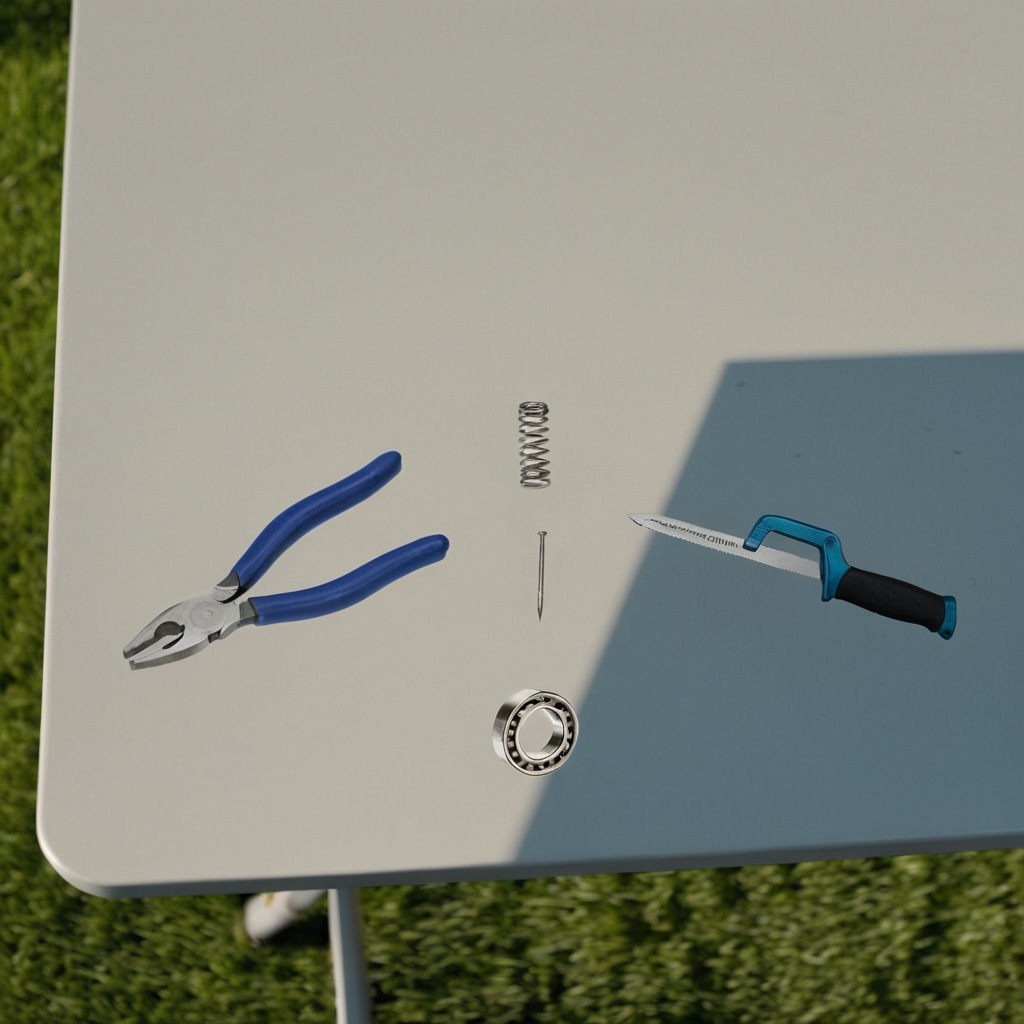
A ball bearing, an iron nail, pliers, a coiled metal spring, and a handheld metal saw are lying on a clean utility table in a temporary outdoor tool station.